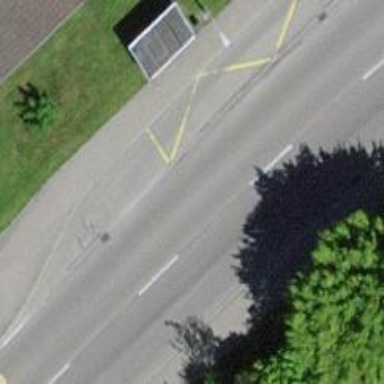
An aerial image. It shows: Public transport stop position.